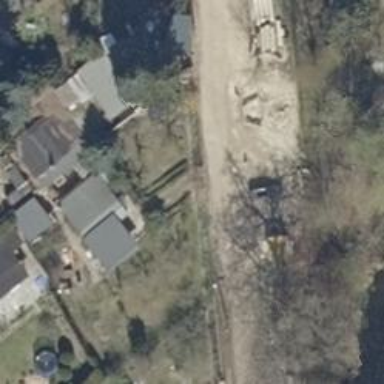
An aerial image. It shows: Residential road with dirt surface.